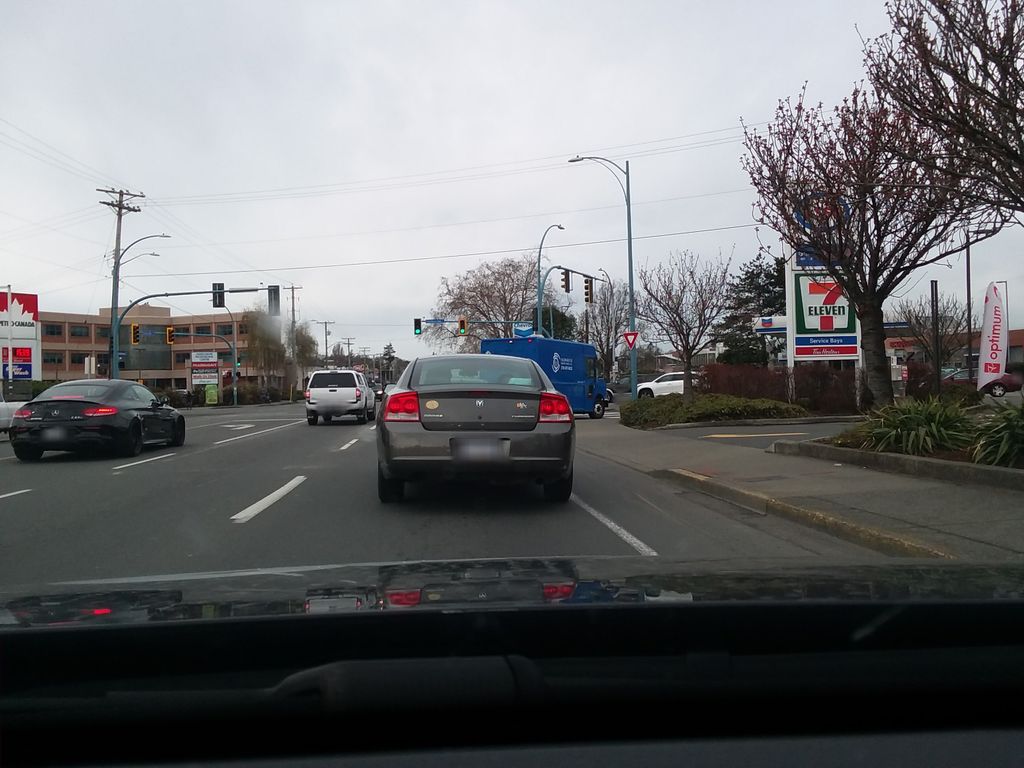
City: victoria